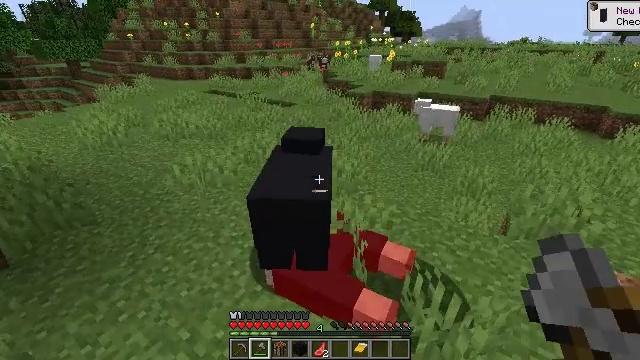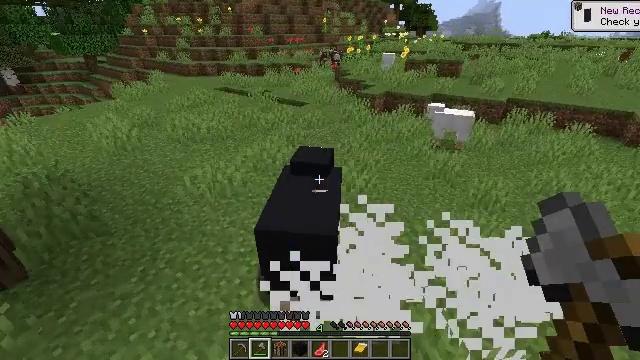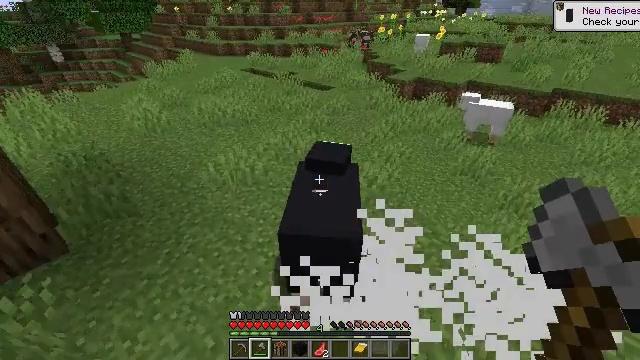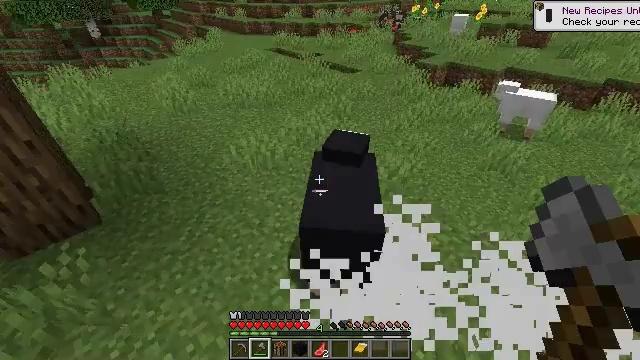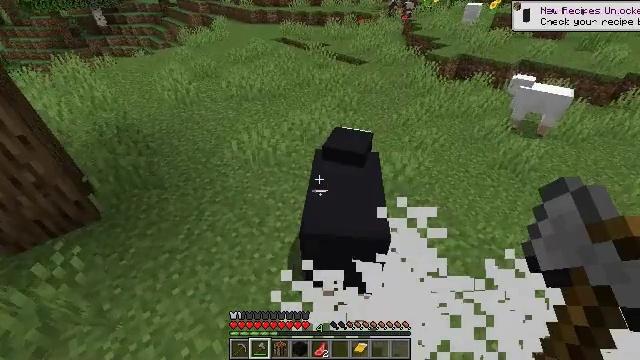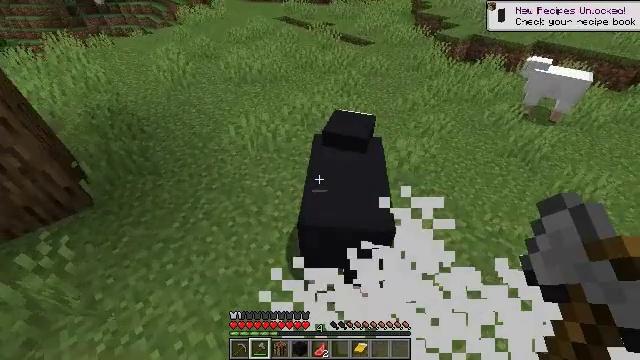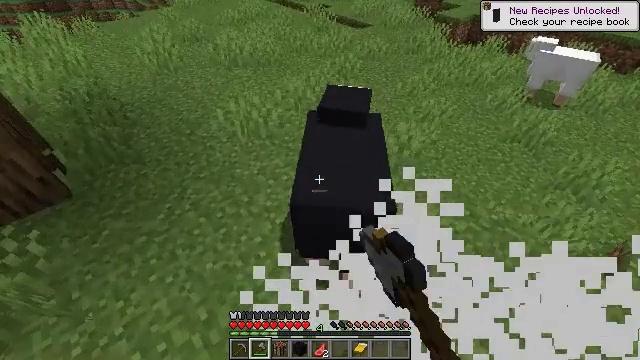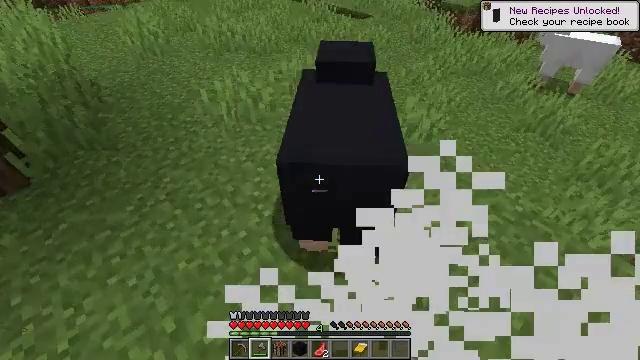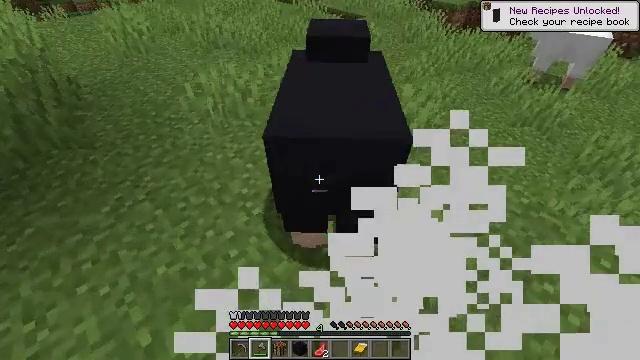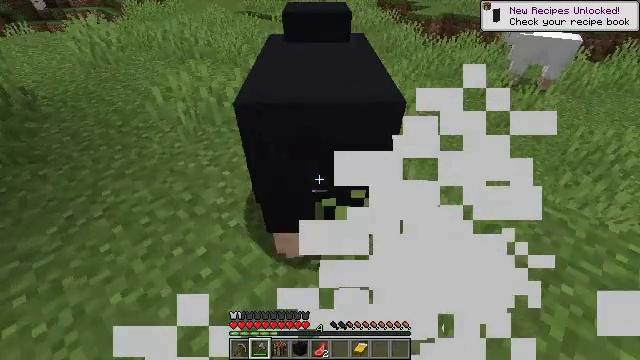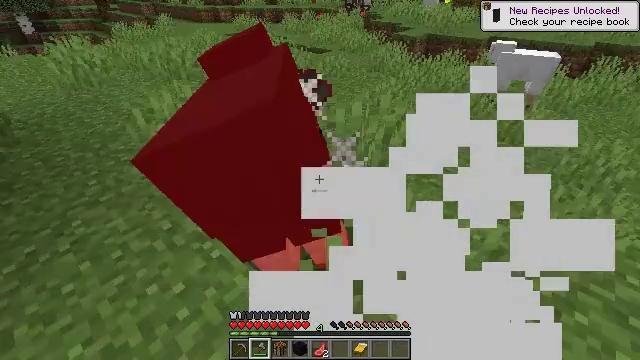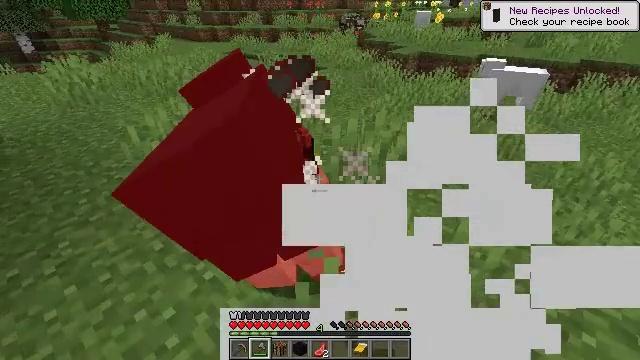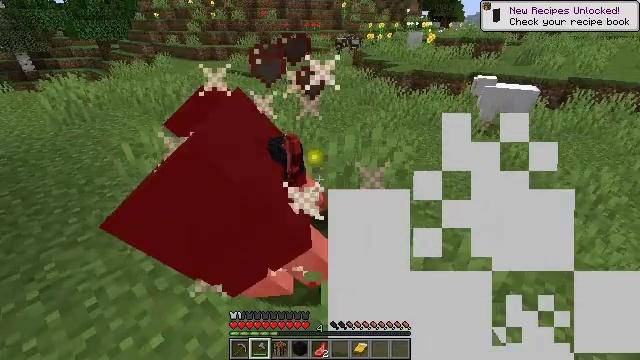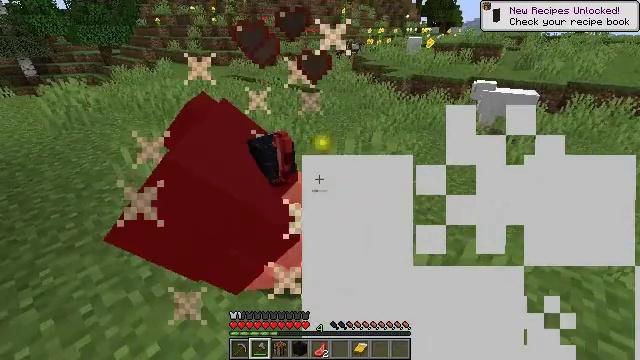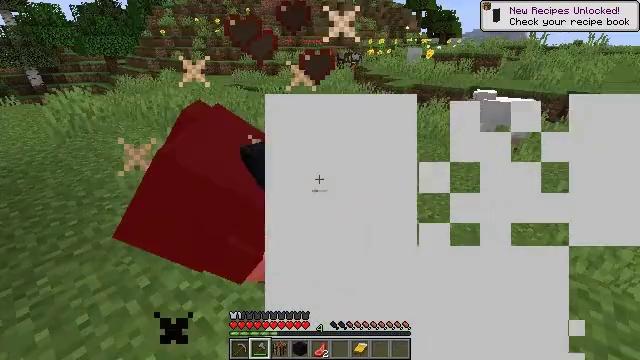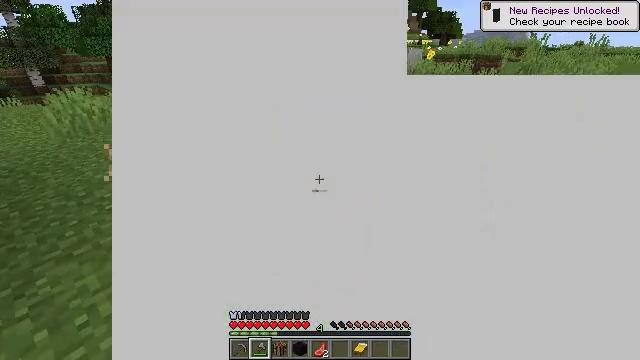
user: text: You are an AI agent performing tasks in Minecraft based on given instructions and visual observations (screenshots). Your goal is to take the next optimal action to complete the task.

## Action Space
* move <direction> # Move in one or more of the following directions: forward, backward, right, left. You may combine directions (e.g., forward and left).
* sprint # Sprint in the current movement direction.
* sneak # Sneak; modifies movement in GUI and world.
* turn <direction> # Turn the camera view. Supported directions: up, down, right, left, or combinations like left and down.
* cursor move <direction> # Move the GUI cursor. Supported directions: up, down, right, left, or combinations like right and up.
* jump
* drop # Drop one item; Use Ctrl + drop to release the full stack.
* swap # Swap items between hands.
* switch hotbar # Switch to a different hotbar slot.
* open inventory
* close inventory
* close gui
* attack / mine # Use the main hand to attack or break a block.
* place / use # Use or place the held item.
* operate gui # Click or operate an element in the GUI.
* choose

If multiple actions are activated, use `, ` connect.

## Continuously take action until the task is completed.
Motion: motion action
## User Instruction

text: Combat the sheep.
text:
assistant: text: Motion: move forward, turn left and down, jump
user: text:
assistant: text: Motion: move forward, turn left and down, jump
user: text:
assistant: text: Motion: move forward, turn left and down
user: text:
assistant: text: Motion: move forward, turn left and down
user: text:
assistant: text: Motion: turn down, attack / mine
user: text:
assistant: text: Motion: turn down, attack / mine
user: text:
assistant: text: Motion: attack / mine
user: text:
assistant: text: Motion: turn right
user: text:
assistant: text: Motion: turn right and up
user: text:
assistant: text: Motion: turn right and up
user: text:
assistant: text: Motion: turn up
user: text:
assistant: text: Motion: turn up
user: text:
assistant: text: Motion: no_op
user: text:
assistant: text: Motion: turn up
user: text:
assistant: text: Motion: no_op
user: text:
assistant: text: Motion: no_op
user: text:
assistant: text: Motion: no_op
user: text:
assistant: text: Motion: move forward
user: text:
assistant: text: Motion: move forward, turn up
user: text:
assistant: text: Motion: move forward, turn up
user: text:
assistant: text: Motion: move forward, turn up
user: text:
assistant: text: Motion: move forward
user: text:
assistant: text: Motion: move forward
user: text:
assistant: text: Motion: move forward
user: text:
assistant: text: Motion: move forward
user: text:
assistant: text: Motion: move forward
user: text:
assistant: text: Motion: move forward
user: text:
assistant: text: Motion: move forward
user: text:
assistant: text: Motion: move forward
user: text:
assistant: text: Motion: sprint, turn right